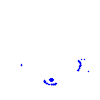
Particle: kaon